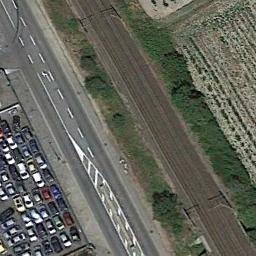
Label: railway